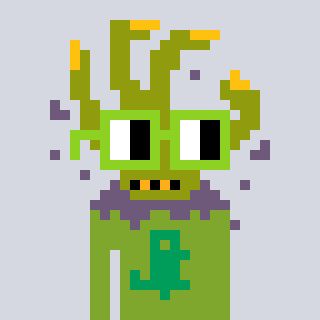
a pixel art character with square light green glasses, a zombie-hand-shaped head and a slimegreen-colored body on a cool background